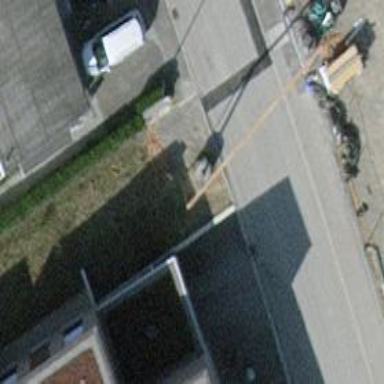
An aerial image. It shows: Power utility street cabinet.